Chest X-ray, AP view. Patient: 33 years old, sex M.
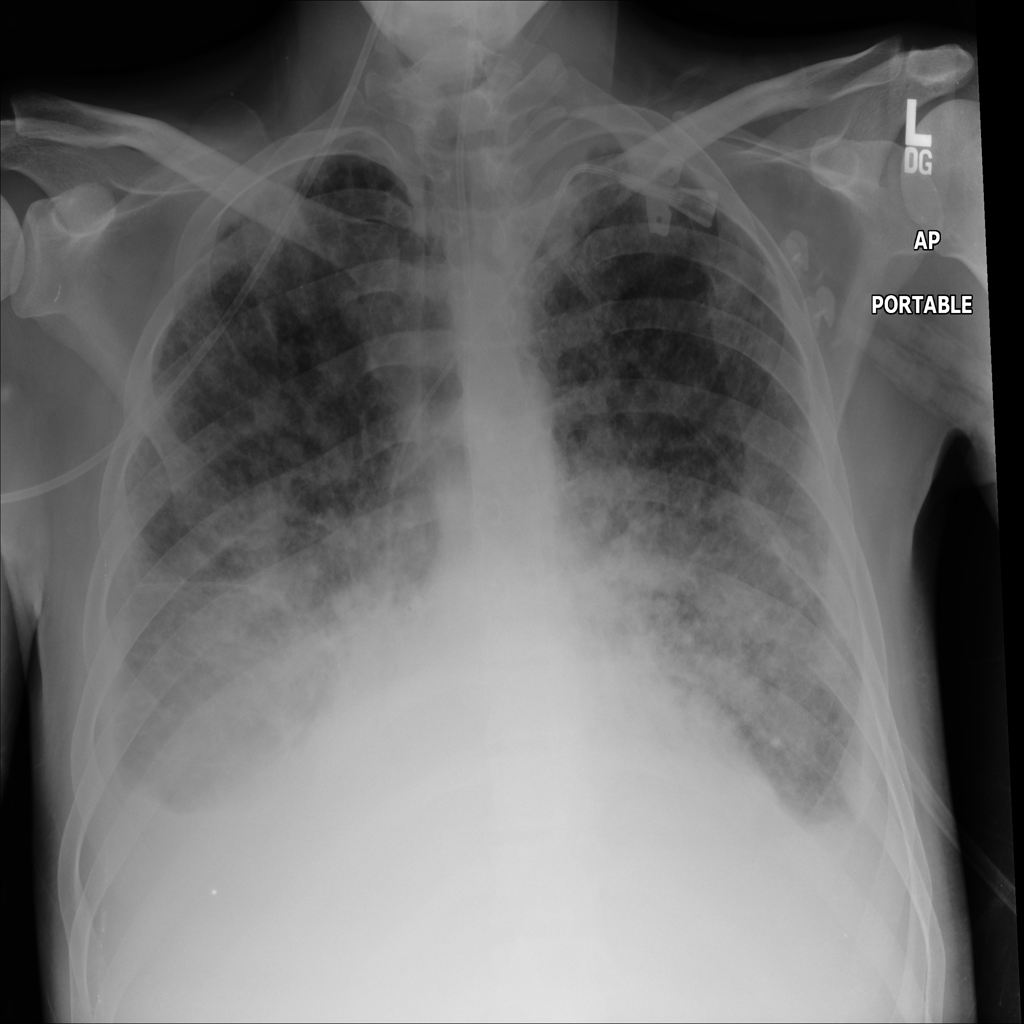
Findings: Effusion, Infiltration